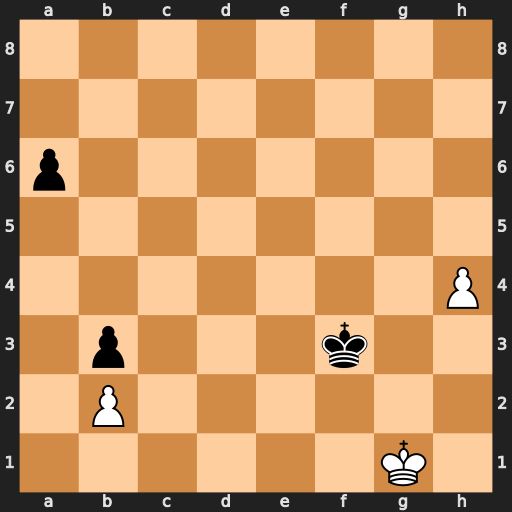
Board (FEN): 8/8/p7/8/7P/1p3k2/1P6/6K1
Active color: w
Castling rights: -
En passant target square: -
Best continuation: h5 a5 h6 a4 h7 a3 h8=Q